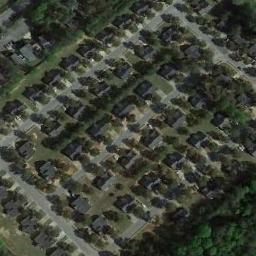
Label: residential